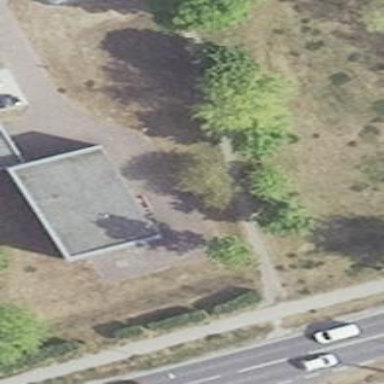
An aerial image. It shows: Service building.